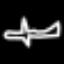
Label: airplane